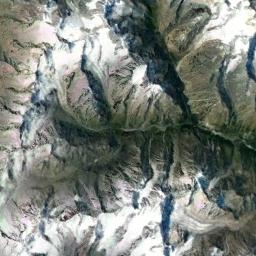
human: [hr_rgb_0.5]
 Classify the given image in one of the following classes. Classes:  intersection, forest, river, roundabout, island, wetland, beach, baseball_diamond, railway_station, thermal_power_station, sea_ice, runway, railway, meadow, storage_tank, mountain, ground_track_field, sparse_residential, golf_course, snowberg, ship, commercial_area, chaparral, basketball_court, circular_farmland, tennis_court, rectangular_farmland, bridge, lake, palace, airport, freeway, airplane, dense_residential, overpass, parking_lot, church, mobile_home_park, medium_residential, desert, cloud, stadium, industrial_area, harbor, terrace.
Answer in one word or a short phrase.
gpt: snowberg